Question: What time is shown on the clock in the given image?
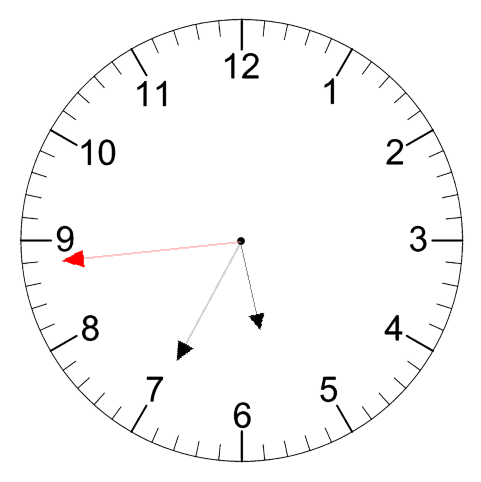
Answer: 05:34:44